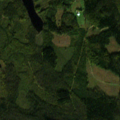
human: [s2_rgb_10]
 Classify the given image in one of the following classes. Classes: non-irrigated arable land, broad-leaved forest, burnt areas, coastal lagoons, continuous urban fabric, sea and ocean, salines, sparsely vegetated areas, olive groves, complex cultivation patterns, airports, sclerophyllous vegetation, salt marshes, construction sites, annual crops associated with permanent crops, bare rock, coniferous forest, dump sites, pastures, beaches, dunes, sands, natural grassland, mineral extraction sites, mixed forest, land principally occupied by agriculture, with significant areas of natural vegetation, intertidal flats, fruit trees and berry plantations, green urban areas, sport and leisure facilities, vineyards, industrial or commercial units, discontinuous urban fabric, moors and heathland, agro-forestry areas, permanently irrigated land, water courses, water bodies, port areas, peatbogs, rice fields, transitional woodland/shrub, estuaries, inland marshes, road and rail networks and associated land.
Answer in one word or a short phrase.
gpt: coniferous forest, mixed forest, transitional woodland/shrub